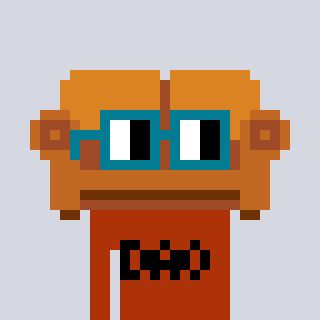
a pixel art character with square dark green glasses, a couch-shaped head and a hotbrown-colored body on a cool background